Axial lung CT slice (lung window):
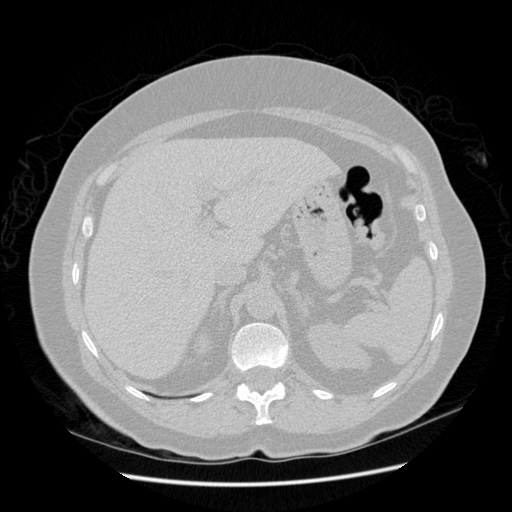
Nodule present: no